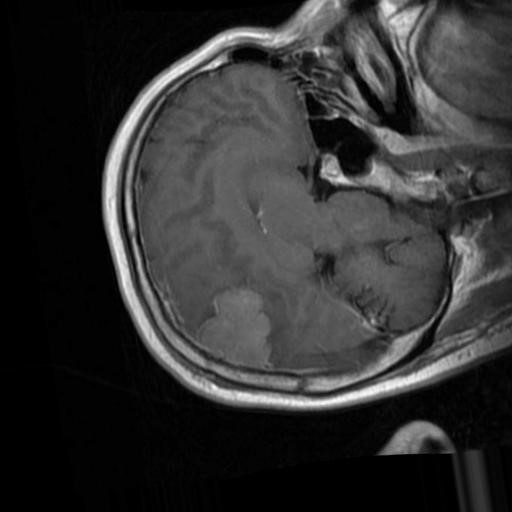
Label: brain_menin